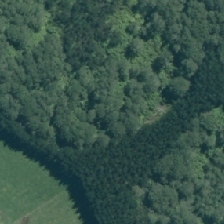
Land cover: broadleaved_indigenous_hardwood